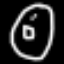
Label: donut